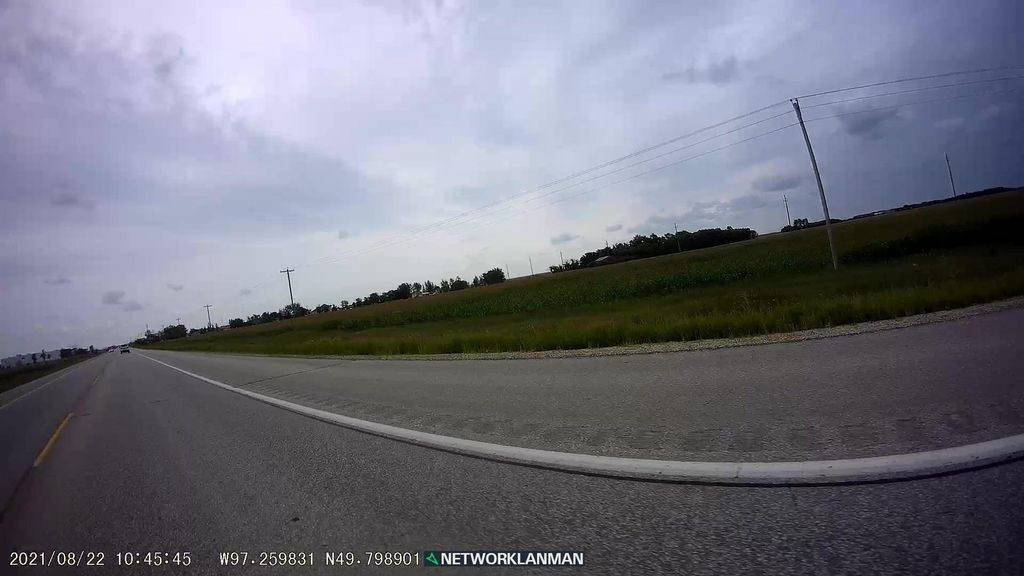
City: winnipeg